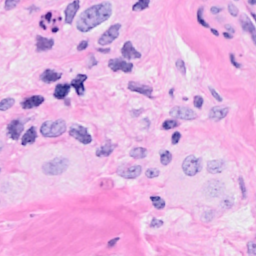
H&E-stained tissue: Breast